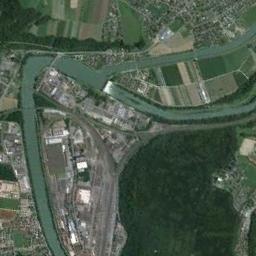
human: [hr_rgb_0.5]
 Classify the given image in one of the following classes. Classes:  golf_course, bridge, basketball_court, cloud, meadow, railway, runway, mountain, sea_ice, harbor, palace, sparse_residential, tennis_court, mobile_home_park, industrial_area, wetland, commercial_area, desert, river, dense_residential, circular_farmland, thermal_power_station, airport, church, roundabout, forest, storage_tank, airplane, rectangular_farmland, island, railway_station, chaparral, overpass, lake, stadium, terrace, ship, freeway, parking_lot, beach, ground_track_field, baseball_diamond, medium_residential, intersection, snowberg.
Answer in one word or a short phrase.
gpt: river